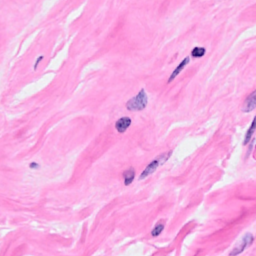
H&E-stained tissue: Breast